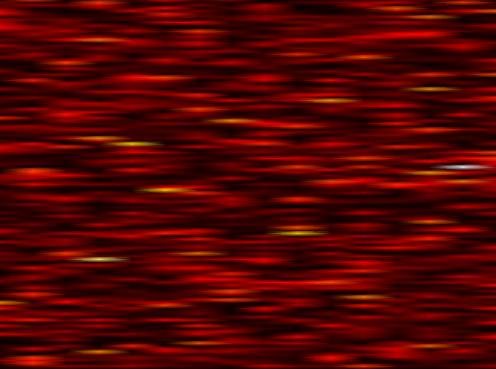
Label: FOFDM